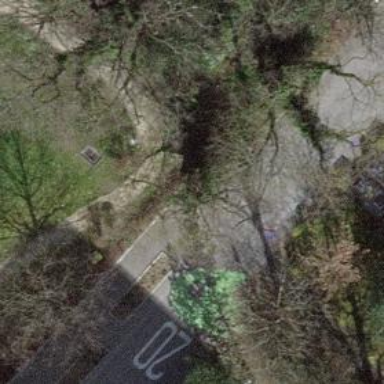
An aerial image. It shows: Asphalt sidewalk along the footway.